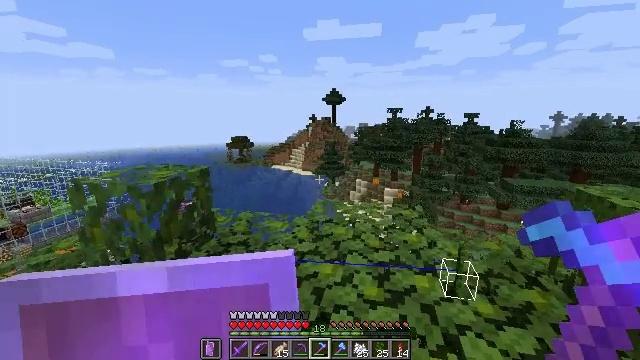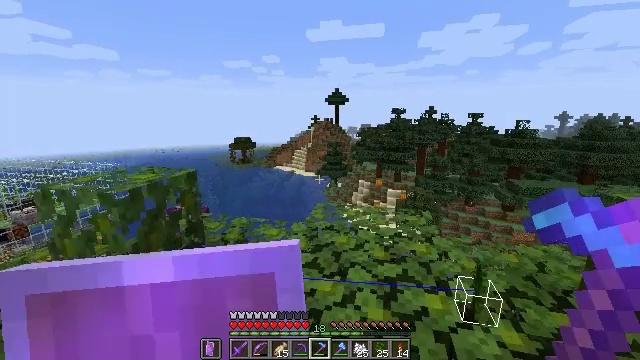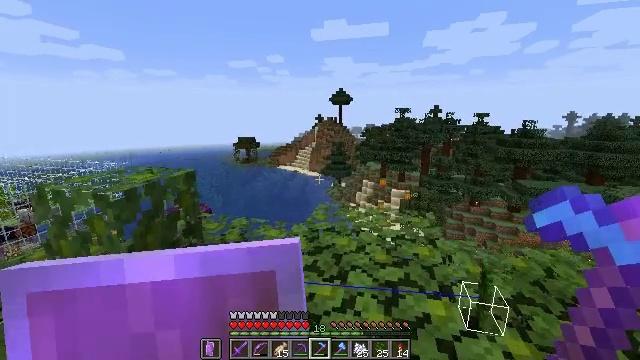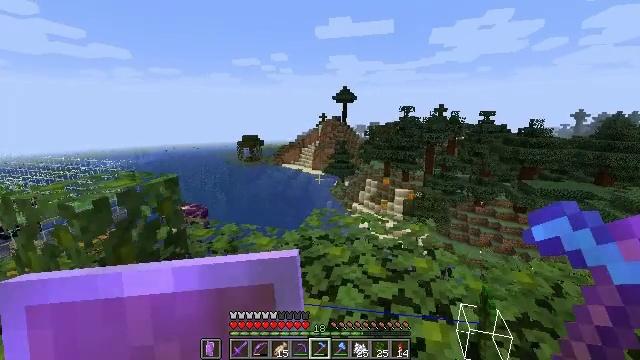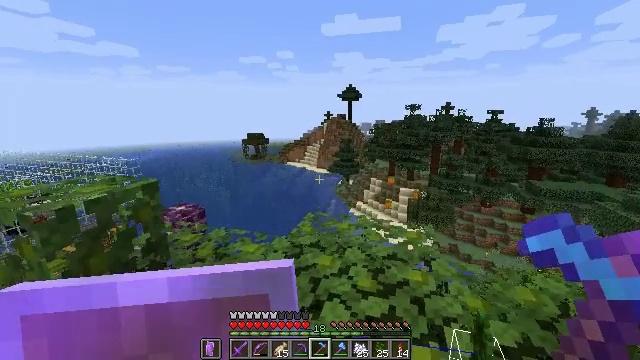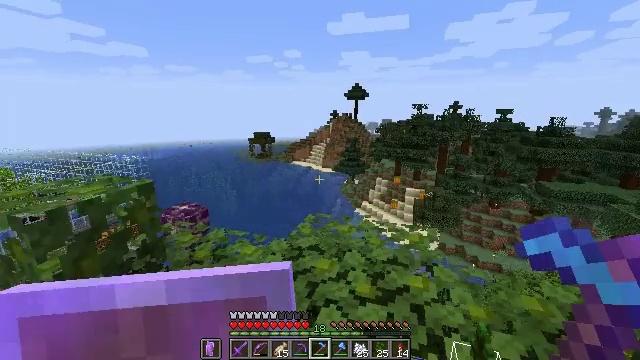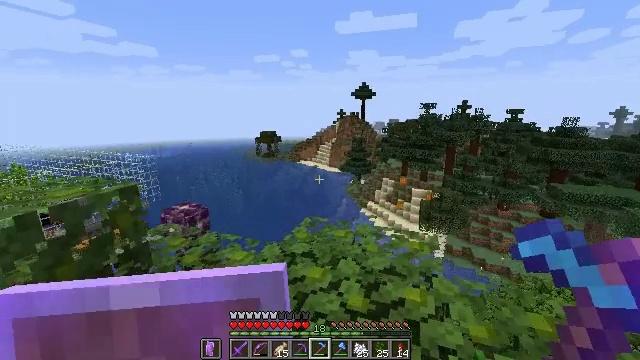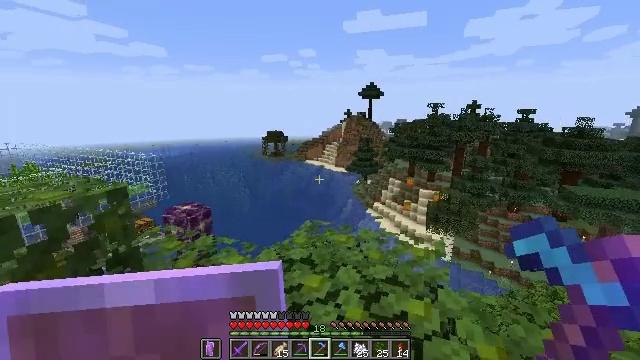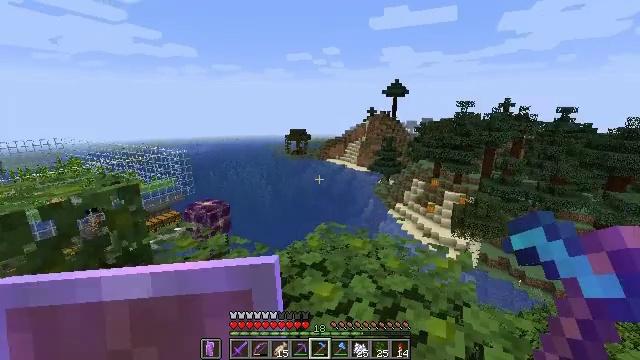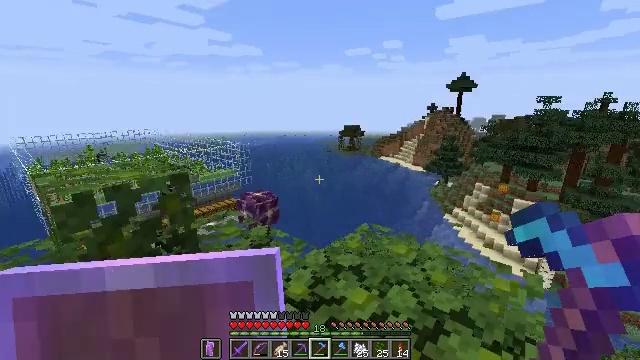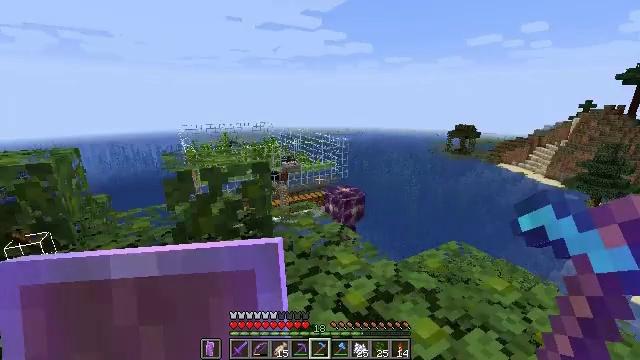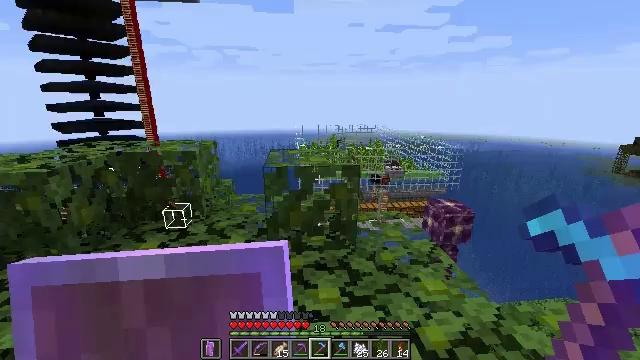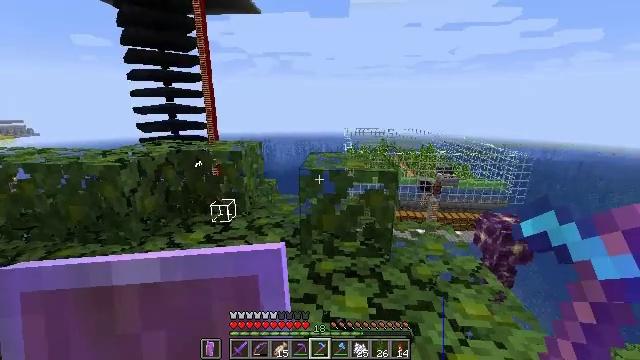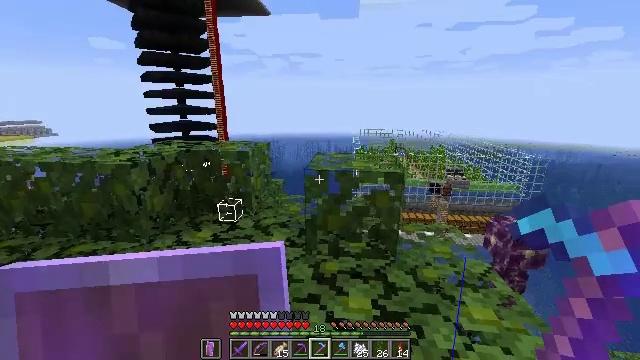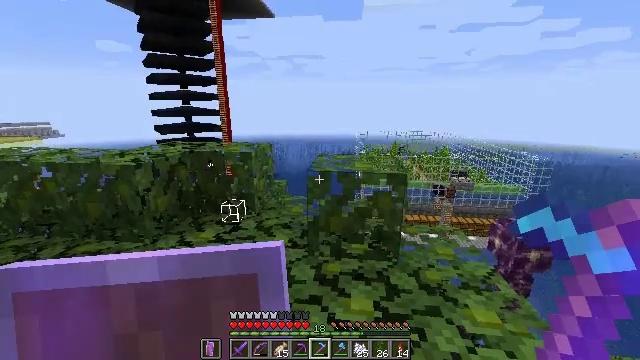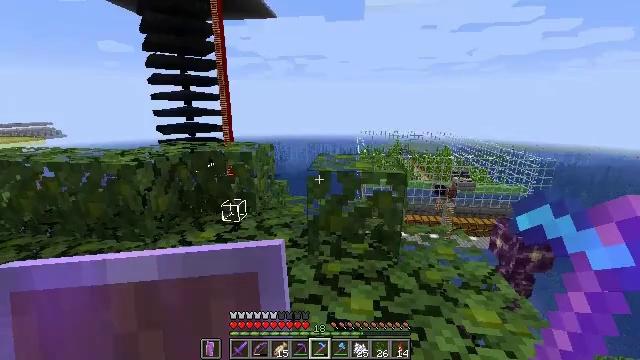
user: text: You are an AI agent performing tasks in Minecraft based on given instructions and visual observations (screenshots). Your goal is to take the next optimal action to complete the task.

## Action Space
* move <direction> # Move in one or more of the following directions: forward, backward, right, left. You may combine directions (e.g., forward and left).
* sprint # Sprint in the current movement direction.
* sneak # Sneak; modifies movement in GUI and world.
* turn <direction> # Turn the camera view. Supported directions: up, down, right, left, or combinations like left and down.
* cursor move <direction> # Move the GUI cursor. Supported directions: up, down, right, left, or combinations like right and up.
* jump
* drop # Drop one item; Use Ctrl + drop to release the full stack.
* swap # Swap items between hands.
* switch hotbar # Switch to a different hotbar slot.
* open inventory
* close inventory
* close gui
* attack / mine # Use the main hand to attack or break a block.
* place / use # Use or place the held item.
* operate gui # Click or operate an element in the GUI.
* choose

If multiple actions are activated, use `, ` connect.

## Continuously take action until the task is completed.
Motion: motion action
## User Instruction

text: Mine the jungle leaves to get saplings or sticks.
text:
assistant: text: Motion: move forward and move right
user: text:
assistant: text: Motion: move forward and move right
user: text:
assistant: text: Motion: move forward and move right
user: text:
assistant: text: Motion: move forward and move right, turn left
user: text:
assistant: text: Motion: move forward and move right, turn left
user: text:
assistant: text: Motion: move forward, turn left
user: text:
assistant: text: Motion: move forward, turn left
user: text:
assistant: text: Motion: move forward and move right, turn left
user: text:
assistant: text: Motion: move forward and move right, turn left and down
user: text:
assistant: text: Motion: move forward and move right, turn left
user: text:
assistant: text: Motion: turn left
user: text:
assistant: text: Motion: turn left
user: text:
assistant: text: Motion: turn left
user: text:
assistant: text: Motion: no_op
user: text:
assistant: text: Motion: no_op
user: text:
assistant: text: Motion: no_op
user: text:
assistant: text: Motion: no_op
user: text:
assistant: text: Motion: no_op
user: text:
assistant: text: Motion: no_op
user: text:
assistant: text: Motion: no_op
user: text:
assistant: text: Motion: no_op
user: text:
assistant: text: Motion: no_op
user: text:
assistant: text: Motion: move forward
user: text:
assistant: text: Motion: move forward, attack / mine
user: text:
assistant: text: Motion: move forward, attack / mine
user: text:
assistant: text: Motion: move forward, attack / mine
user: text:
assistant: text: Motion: move forward, attack / mine
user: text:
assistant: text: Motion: move forward, turn left, attack / mine
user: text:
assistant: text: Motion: move forward, turn left, attack / mine
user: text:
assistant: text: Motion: move forward, turn left, attack / mine